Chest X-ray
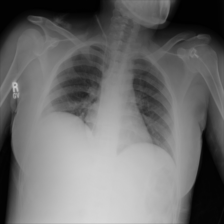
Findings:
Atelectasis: negative
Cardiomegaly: negative
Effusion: negative
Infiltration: negative
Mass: negative
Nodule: negative
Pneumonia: negative
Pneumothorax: negative
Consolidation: negative
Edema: negative
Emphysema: negative
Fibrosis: negative
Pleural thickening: negative
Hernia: negative